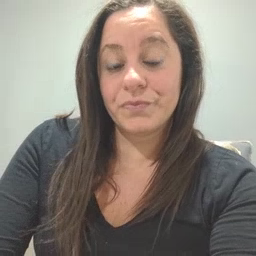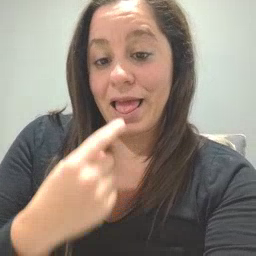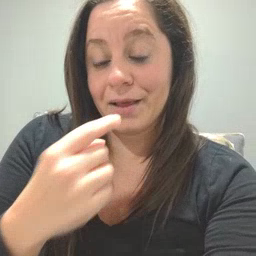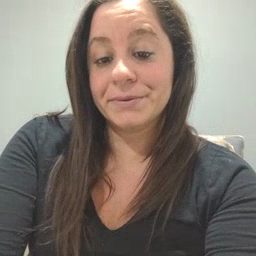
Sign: tongue